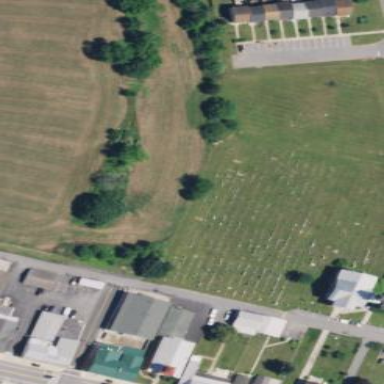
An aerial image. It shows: Cemetery.